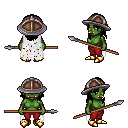
a pixel art fantasy rpg character, female body template, orc, green skin, white tattered cape, red pants, black long hairstyle, chain helm, gold boots, spear, four views (front, back, left, right), 2x2 character sprite sheet, small pixel art, hard edges, no anti-aliasing